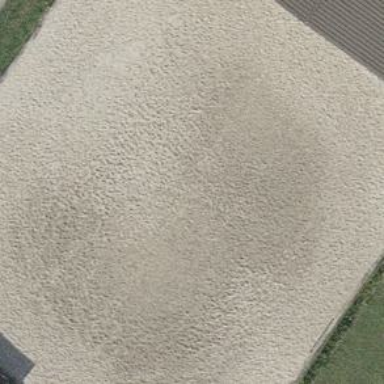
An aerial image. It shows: Equestrian pitch surrounded by fence.